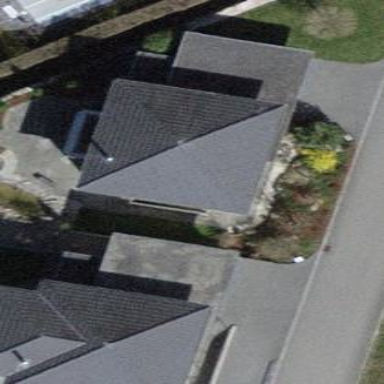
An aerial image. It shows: Building with tile roof.